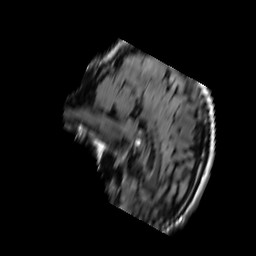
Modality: FLAIR
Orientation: sagittal
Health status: ill
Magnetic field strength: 3 T